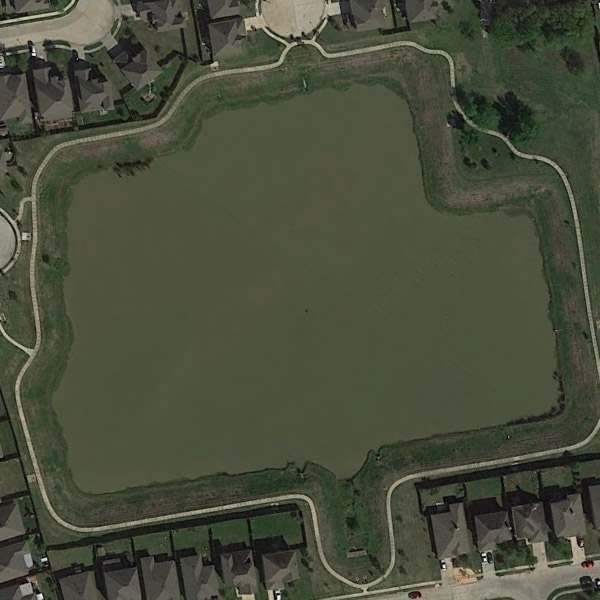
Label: Pond